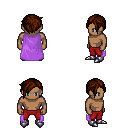
a pixel art fantasy rpg character, male body template, human, dark skin, lavender cape, red pants, brown pixie cut hairstyle, metal boots, four views (front, back, left, right), 2x2 character sprite sheet, small pixel art, hard edges, no anti-aliasing